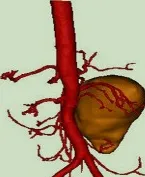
(A-E) The enhanced Computed Tomography (CT) and three-dimensional reconstruction performance of Case 2.
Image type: radiology (ct)